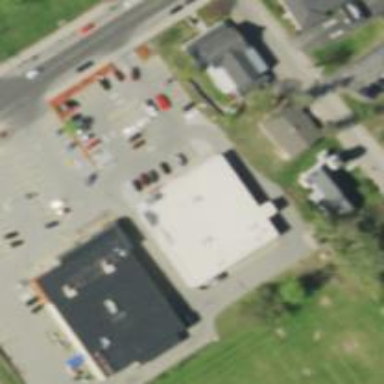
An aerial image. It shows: Supermarket located in building.